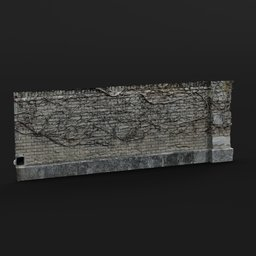
Label: architecture